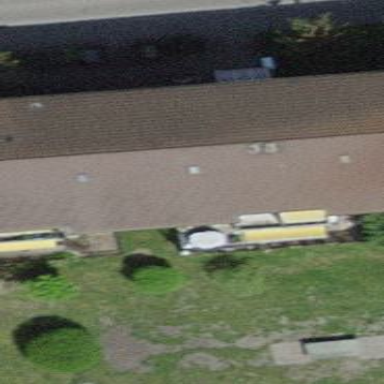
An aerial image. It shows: Gabled roof on residential building.